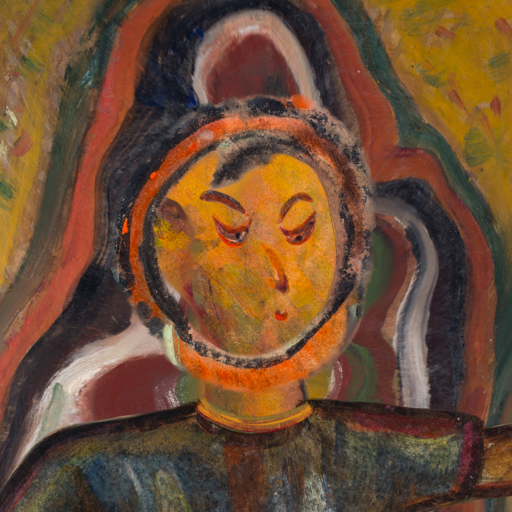
Background: AfterRaid, Head And Neck Side: Gypsy_Mother, Face Side: Hypocrite, Bust: Mosgoul, Hair Side: Childish, Head Accessory: Blank, Second Necklace: Blank, Necklace: Mother_And_Son_Son, Baby: Blank